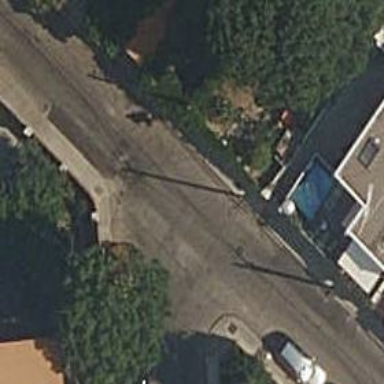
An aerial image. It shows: Residential road with asphalt surface.